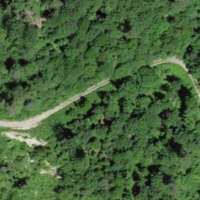
EUNIS habitat code: 41
Species observed at this site:
Campanula rapunculoides